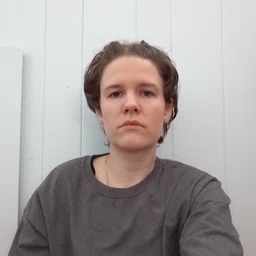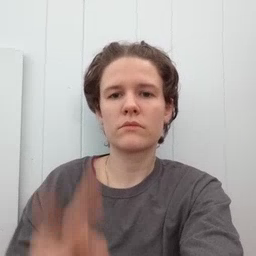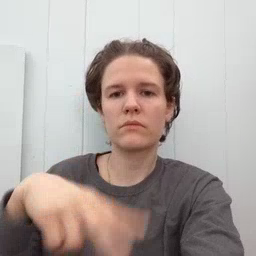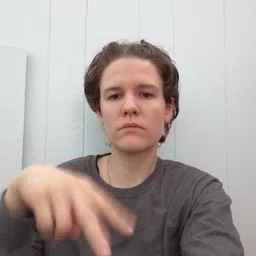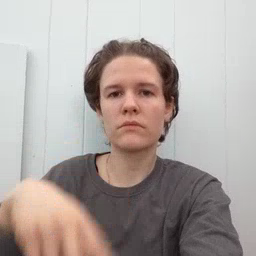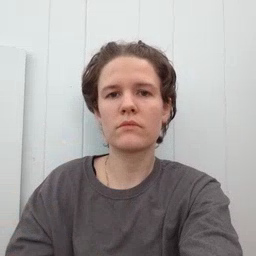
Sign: read